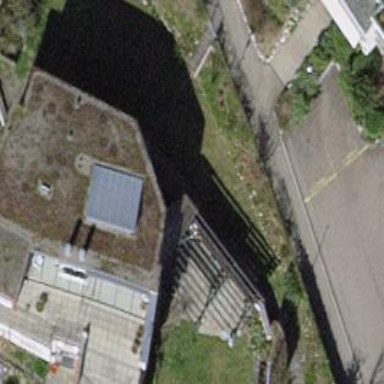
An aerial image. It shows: View of roof of building.